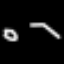
Label: octagon